Interaction volume radius: 5 \u00c5
Interaction volume height: 35 \u00c5
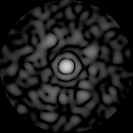
Disorder parameter: 0.8465